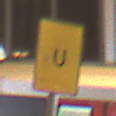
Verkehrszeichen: AnkuendigungOderFortsetzungUmleitungOhnePfeilsymbol
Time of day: NotSpecified
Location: Indoor (Urban)
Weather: NotSpecified
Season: NotSpecified
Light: Artificial